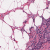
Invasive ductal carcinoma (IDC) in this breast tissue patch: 1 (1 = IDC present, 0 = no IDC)